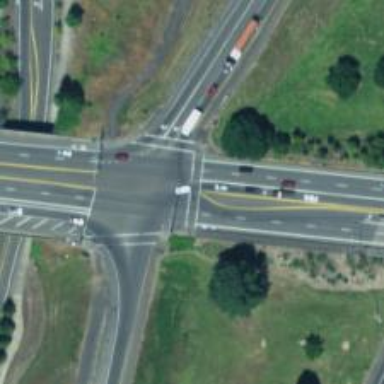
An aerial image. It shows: Primary highway with sidewalk on the left.